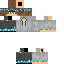
A male human skin with medium skin, wearing brown long hair dressed in a blue hoodie and black pants, featuring a closed mouth.